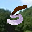
Label: 5